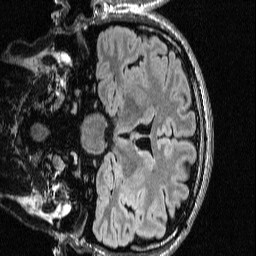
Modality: FLAIR
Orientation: coronal
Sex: male
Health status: ill
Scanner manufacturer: siemens
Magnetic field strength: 3 T
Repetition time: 7 s
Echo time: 0.372 s